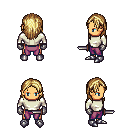
a pixel art fantasy rpg character, male body template, human, tanned skin, white long-sleeve shirt, magenta pants, blonde long hairstyle, metal gloves, metal boots, dagger, four views (front, back, left, right), 2x2 character sprite sheet, small pixel art, hard edges, no anti-aliasing